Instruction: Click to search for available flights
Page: home
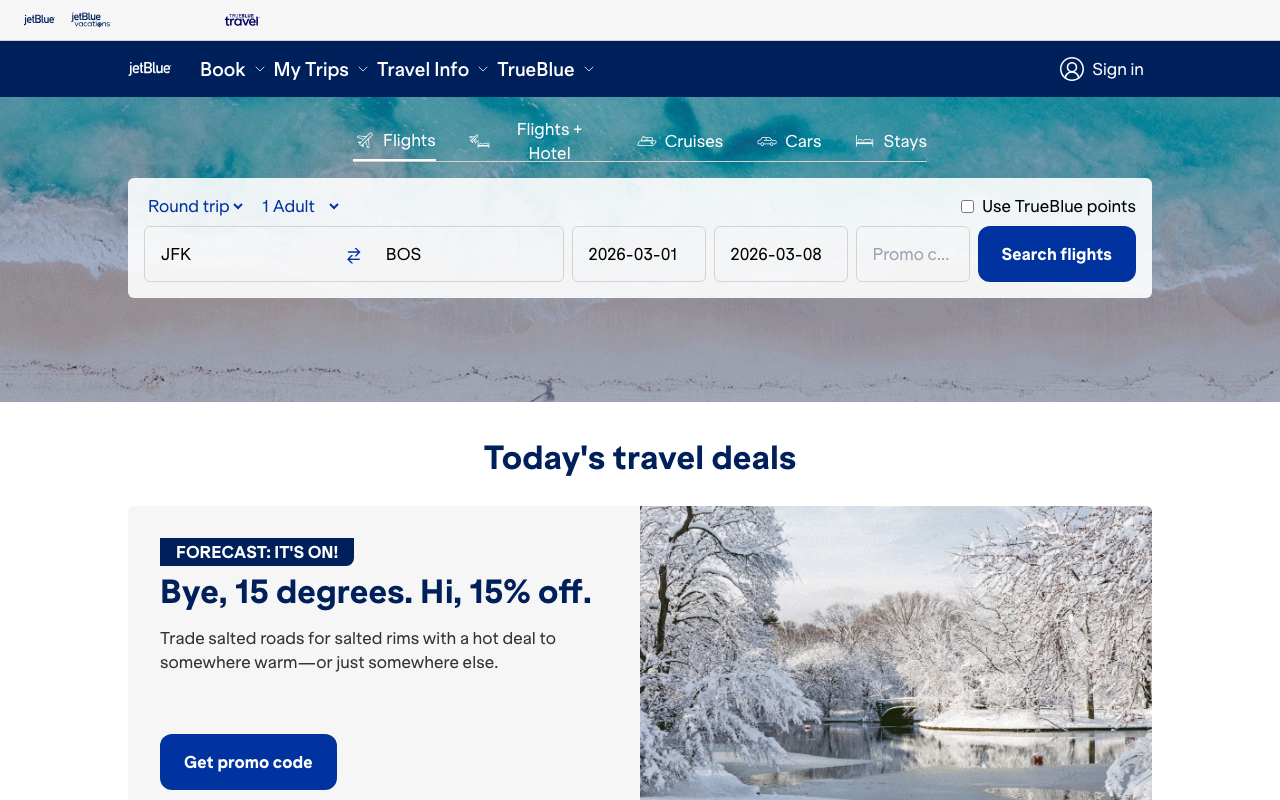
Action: click